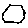
Label: hexagon